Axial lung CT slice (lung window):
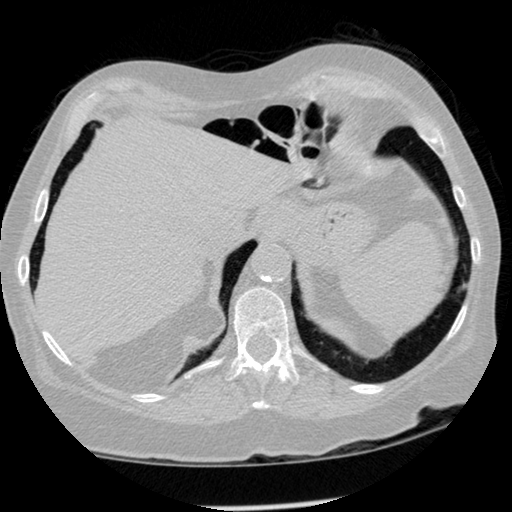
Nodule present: no